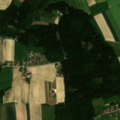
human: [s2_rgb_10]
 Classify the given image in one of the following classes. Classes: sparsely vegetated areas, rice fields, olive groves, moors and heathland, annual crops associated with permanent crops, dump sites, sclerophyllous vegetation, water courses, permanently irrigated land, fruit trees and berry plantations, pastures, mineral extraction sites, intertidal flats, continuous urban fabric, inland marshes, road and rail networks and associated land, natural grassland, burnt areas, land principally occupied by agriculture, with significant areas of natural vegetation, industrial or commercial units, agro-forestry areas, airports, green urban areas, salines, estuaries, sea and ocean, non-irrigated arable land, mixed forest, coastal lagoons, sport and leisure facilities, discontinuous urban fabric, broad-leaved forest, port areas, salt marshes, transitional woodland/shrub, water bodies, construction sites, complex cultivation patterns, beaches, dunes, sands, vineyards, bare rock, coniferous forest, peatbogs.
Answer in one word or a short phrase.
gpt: non-irrigated arable land, complex cultivation patterns, land principally occupied by agriculture, with significant areas of natural vegetation, coniferous forest